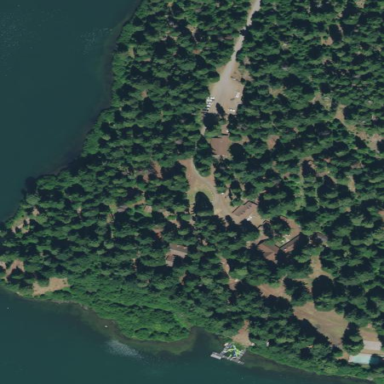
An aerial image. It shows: Summer camp on leisure land designated as campsite for tourists.